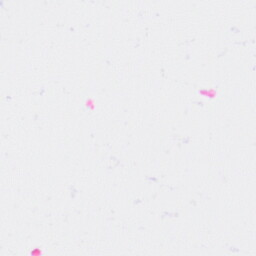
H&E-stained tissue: Kidney